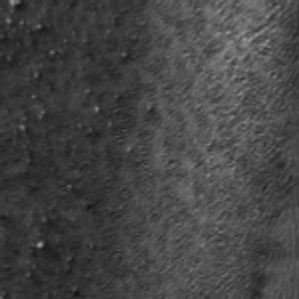
Label: frost